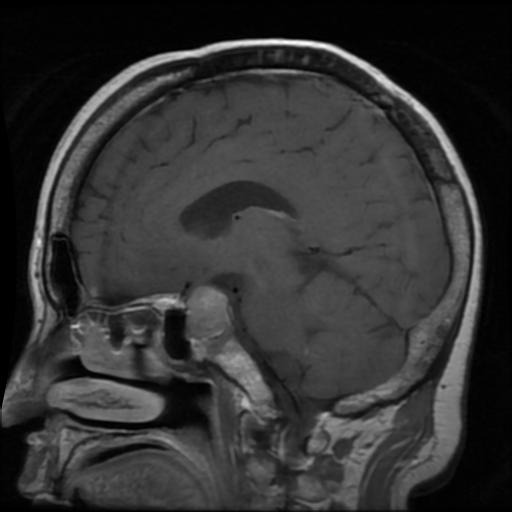
Label: pituitary